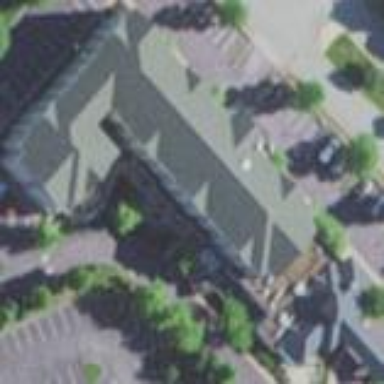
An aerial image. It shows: Hotel building.